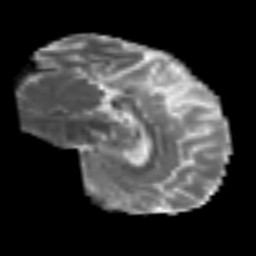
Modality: MD
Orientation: sagittal
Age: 49
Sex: female
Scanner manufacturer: siemens
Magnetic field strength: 3 T
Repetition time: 6.1 s
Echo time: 0.101 s